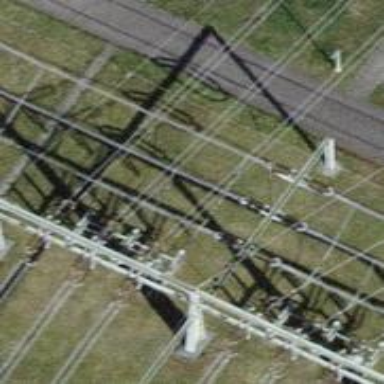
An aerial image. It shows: Power line with three cables configured as busbar.